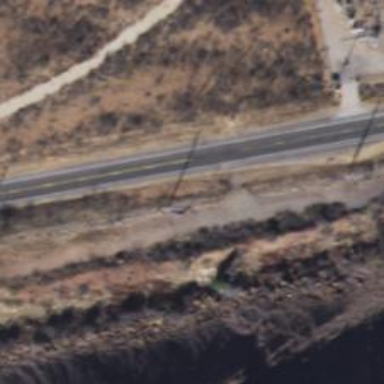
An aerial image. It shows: Asphalt trunk highway.